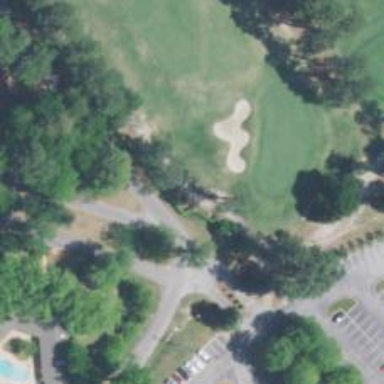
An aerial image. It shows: Golf cartpath that is also road path.